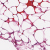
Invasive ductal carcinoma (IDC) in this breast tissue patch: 0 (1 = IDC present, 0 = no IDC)